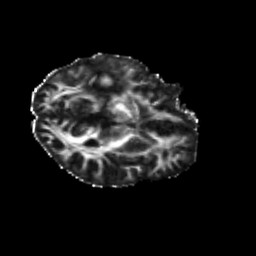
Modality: FA
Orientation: axial
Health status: ill
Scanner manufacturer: siemens
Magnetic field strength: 3 T
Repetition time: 6.8 s
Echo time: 0.097 s